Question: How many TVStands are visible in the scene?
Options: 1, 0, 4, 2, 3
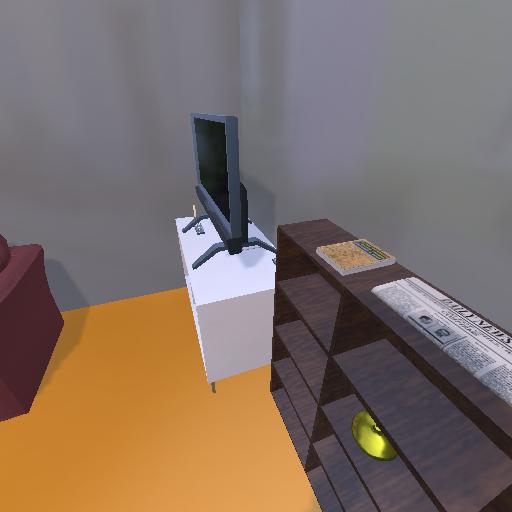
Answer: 1